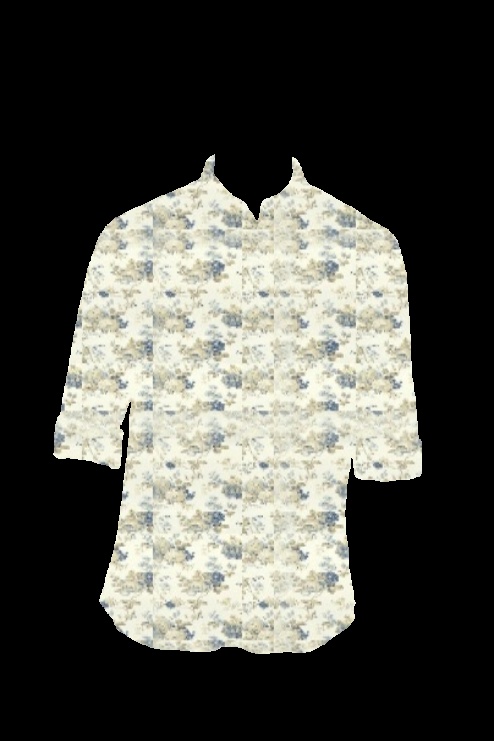
cream multi floral print tee